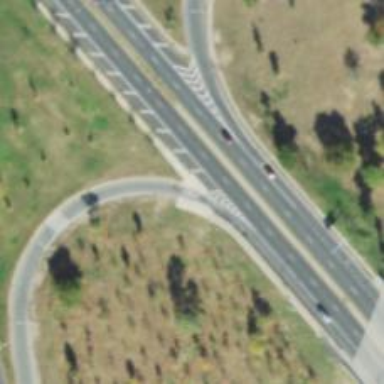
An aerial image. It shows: Marked crossing for cyclists on cycleway.